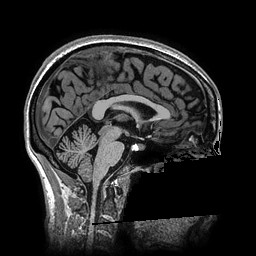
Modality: T1w
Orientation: sagittal
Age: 36
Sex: female